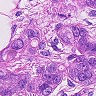
Metastatic tissue present: yes